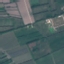
Land use / land cover class: PermanentCrop